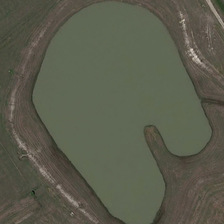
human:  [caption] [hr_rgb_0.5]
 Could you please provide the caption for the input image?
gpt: a green pond is surrounded by cropped meadow .

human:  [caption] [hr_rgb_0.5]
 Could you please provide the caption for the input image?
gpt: a green pond is surrounded by cropped meadow .

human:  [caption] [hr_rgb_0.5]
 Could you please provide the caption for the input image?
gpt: a green pond is surrounded by cropped meadow .

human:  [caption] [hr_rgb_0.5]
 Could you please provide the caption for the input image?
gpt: a green pond is surrounded by cropped meadow .

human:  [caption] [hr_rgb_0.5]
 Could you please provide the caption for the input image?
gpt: a green pond is surrounded by cropped meadow .